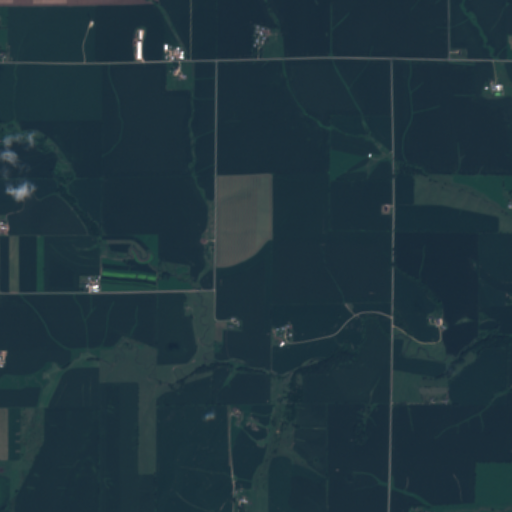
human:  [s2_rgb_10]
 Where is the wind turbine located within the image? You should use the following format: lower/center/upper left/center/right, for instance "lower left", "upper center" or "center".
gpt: The wind turbine is located in the upper left of the image.
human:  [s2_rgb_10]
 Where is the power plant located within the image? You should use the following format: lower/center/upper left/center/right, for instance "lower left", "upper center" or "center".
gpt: There is no power plant in the image.